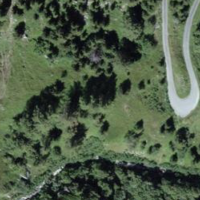
EUNIS habitat code: 31
Species observed at this site:
Rubus saxatilis